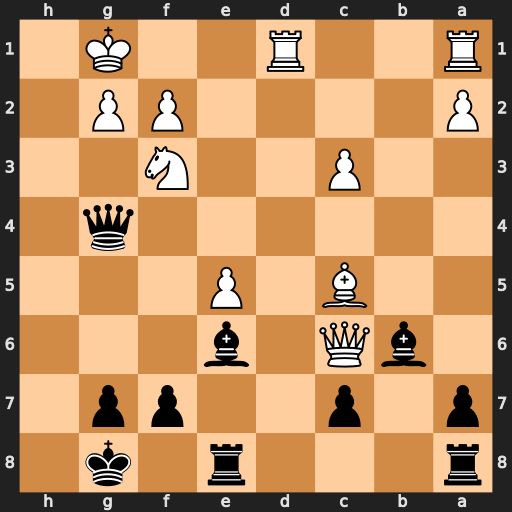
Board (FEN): r3r1k1/p1p2pp1/1bQ1b3/2B1P3/6q1/2P2N2/P4PP1/R2R2K1
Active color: b
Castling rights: -
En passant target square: -
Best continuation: Qc4 Qxa8 Rxa8